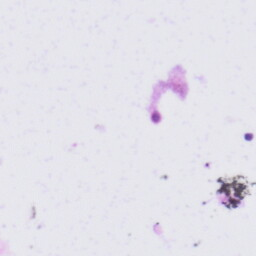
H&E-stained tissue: Tonsil